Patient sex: M
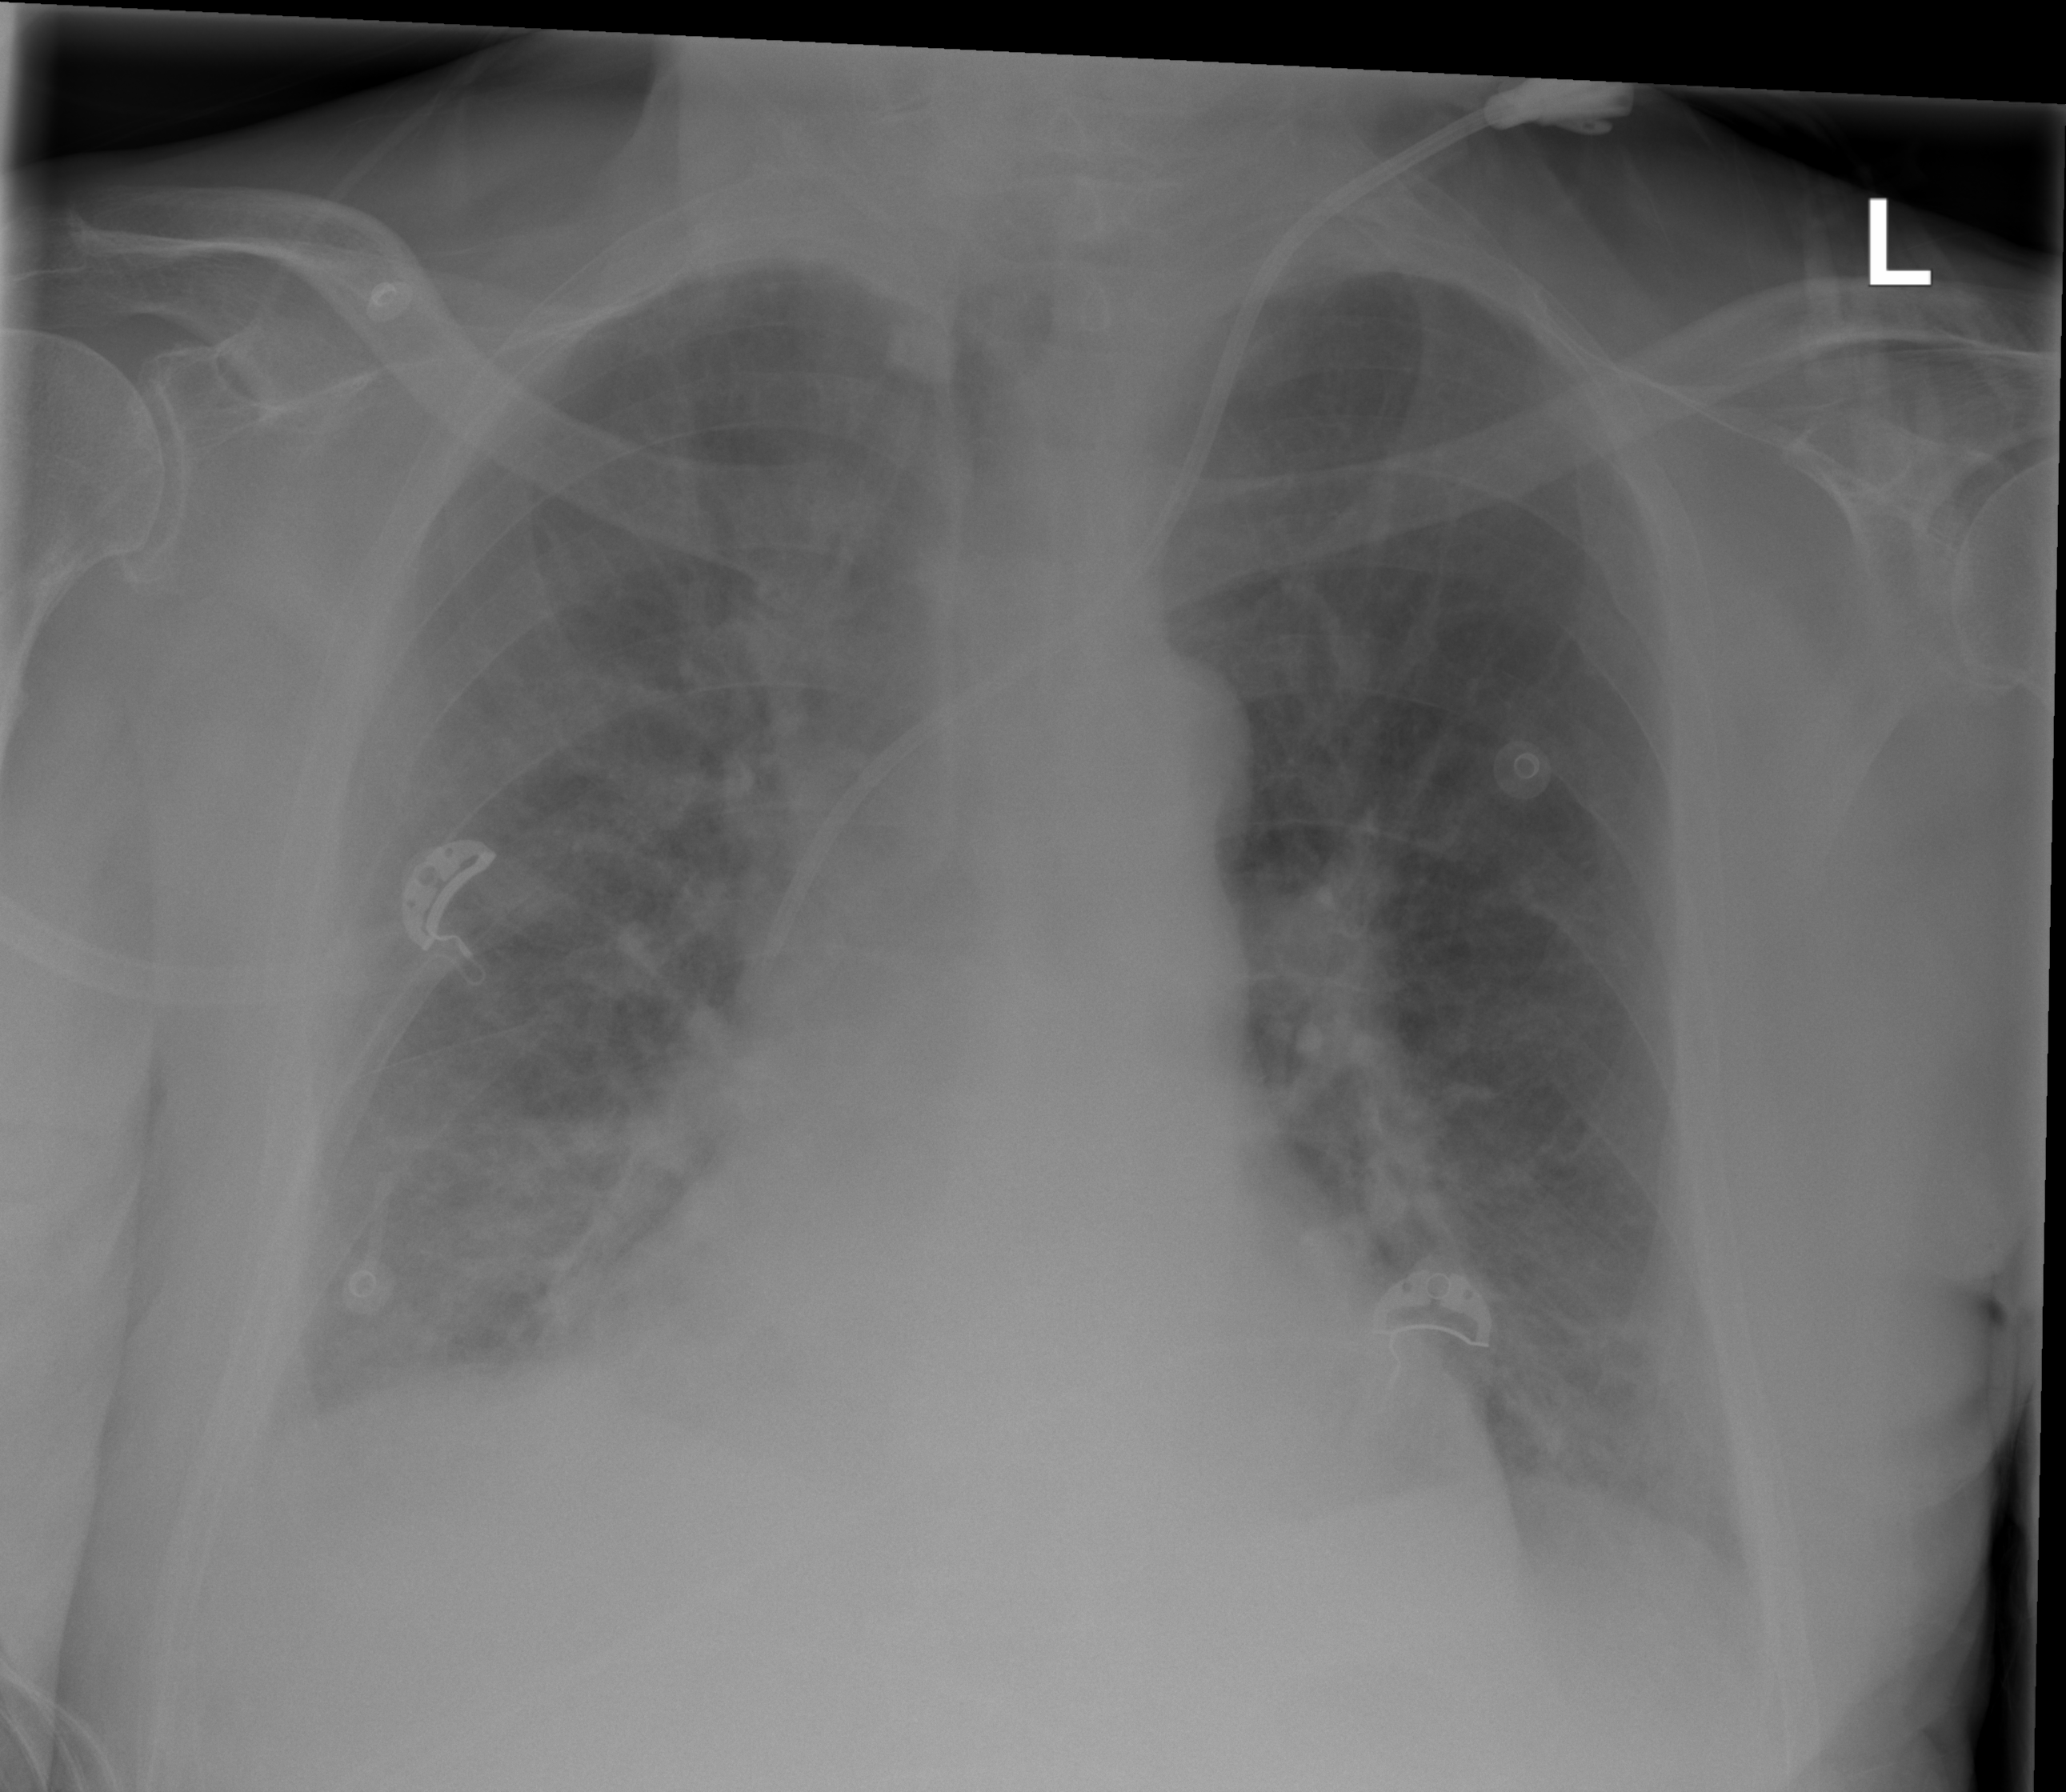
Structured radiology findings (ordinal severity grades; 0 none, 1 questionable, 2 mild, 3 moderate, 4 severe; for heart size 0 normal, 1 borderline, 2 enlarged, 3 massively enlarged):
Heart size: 1
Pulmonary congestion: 1
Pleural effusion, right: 1
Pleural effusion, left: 0
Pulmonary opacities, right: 0
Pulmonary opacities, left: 0
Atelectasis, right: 0
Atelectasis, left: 0